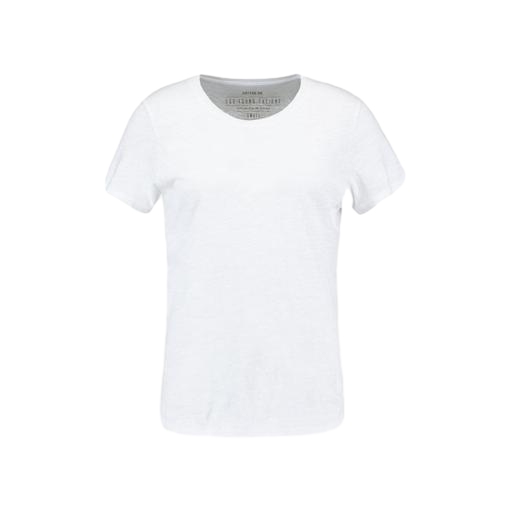
white slub t-shirt, white rag bone vintage crewneck tee, plain white t-shirt, white background